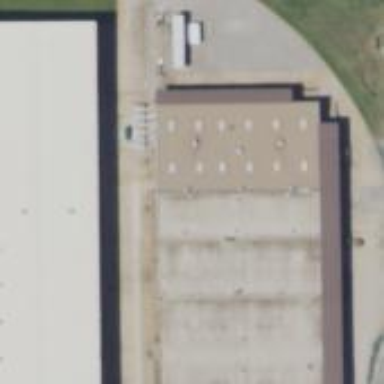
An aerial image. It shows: Warehouse building.